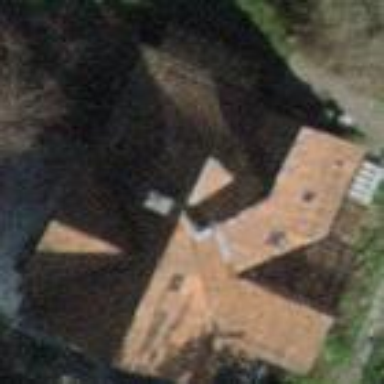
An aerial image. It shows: The roof of the building is gabled in shape.